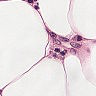
Metastatic tissue present: no